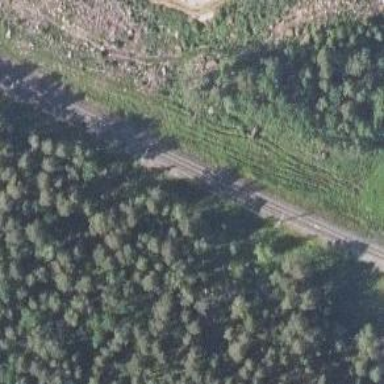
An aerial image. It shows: Railway track with continuous electrified contact lines.